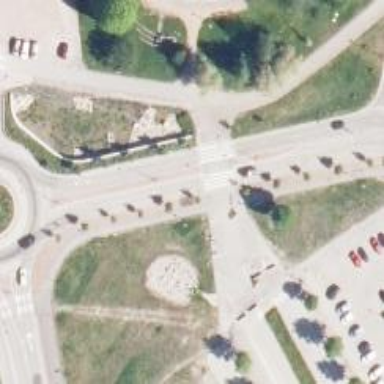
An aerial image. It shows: Uncontrolled road crossing.